Question: I am trying to change selected and unselected image on a tap in collection view, but if I select but from the first index it reflecting in other indices. I want only one selection at a time, but it's reflecting on other sections too.
This is my struct for collection view.
'''
struct teamSelected {
var logoImage: String
var isImageSelected: Bool
}
'''
I made a variable for 'currentIndex'
'''
var currentIndex : Int = 0
'''
Here is how data for my collection view looks like:
'''
var teamSelectionList: [teamSelected] = [
teamSelected(logoImage: "ic_team_yellow_big", isImageSelected: false),
teamSelected(logoImage: "ic_team_red_big", isImageSelected: false),
teamSelected(logoImage: "ic_team_purple_big", isImageSelected: false),
teamSelected(logoImage: "ic_team_blue_big", isImageSelected: false),
teamSelected(logoImage: "ic_team_green_big", isImageSelected: false),
teamSelected(logoImage: "ic_team_orange_big", isImageSelected: false)
]
'''
Here is my collection view methods:
'''
extension TeamViewController : UICollectionViewDelegate , UICollectionViewDataSource, UICollectionViewDelegateFlowLayout {
func collectionView(_ collectionView: UICollectionView, numberOfItemsInSection section: Int) -> Int {
return teamSelectionList.count
}
func collectionView(_ collectionView: UICollectionView, cellForItemAt indexPath: IndexPath) -> UICollectionViewCell {
let teamSelection : TeamSelectionCollectionViewCell = self.teamCollectionView.dequeueReusableCell(withReuseIdentifier: "teamCell", for: indexPath) as! TeamSelectionCollectionViewCell
let row = teamSelectionList[indexPath.row]
teamSelection.logoImage.image = UIImage(named: row.logoImage)
teamSelection.logoButton.isSelected = row.isImageSelected
//teamSelection.logoButton.layer.setValue(row, forKey: "index")
teamSelection.logoButton.tag = indexPath.row
teamSelection.logoButton.addTarget(self, action: #selector(logoButtonTapped), for: .touchUpInside)
teamSelection.seperatorView.isHidden = indexPath.row == 2 || indexPath.row == self.teamSelectionList.count - 1 ? true : false
return teamSelection
}
func collectionView(_ collectionView: UICollectionView, layout collectionViewLayout: UICollectionViewLayout, sizeForItemAt indexPath: IndexPath) -> CGSize
{
return CGSize(width: (teamCollectionView.frame.width / 3), height: 110.0)
}
@objc func logoButtonTapped(sender: UIButton){
// self.teamSelectionList[sender.tag].isImageSelected = true
// self.teamSelectionList[self.currentIndex].isImageSelected = self.currentIndex != sender.tag ? false : true
self.currentIndex = sender.tag
if (teamSelectionList[self.currentIndex].isImageSelected == false){
teamSelectionList[self.currentIndex].isImageSelected = true
sender.setImage(UIImage(named: "ic_radio_selected"), for: UIControl.State.normal)
} else {
teamSelectionList[self.currentIndex].isImageSelected = false
sender.setImage(UIImage(named: "ic_radio_normal"), for: UIControl.State.normal)
}
self.teamCollectionView.reloadData()
}
}
'''
This is the output I'm getting:

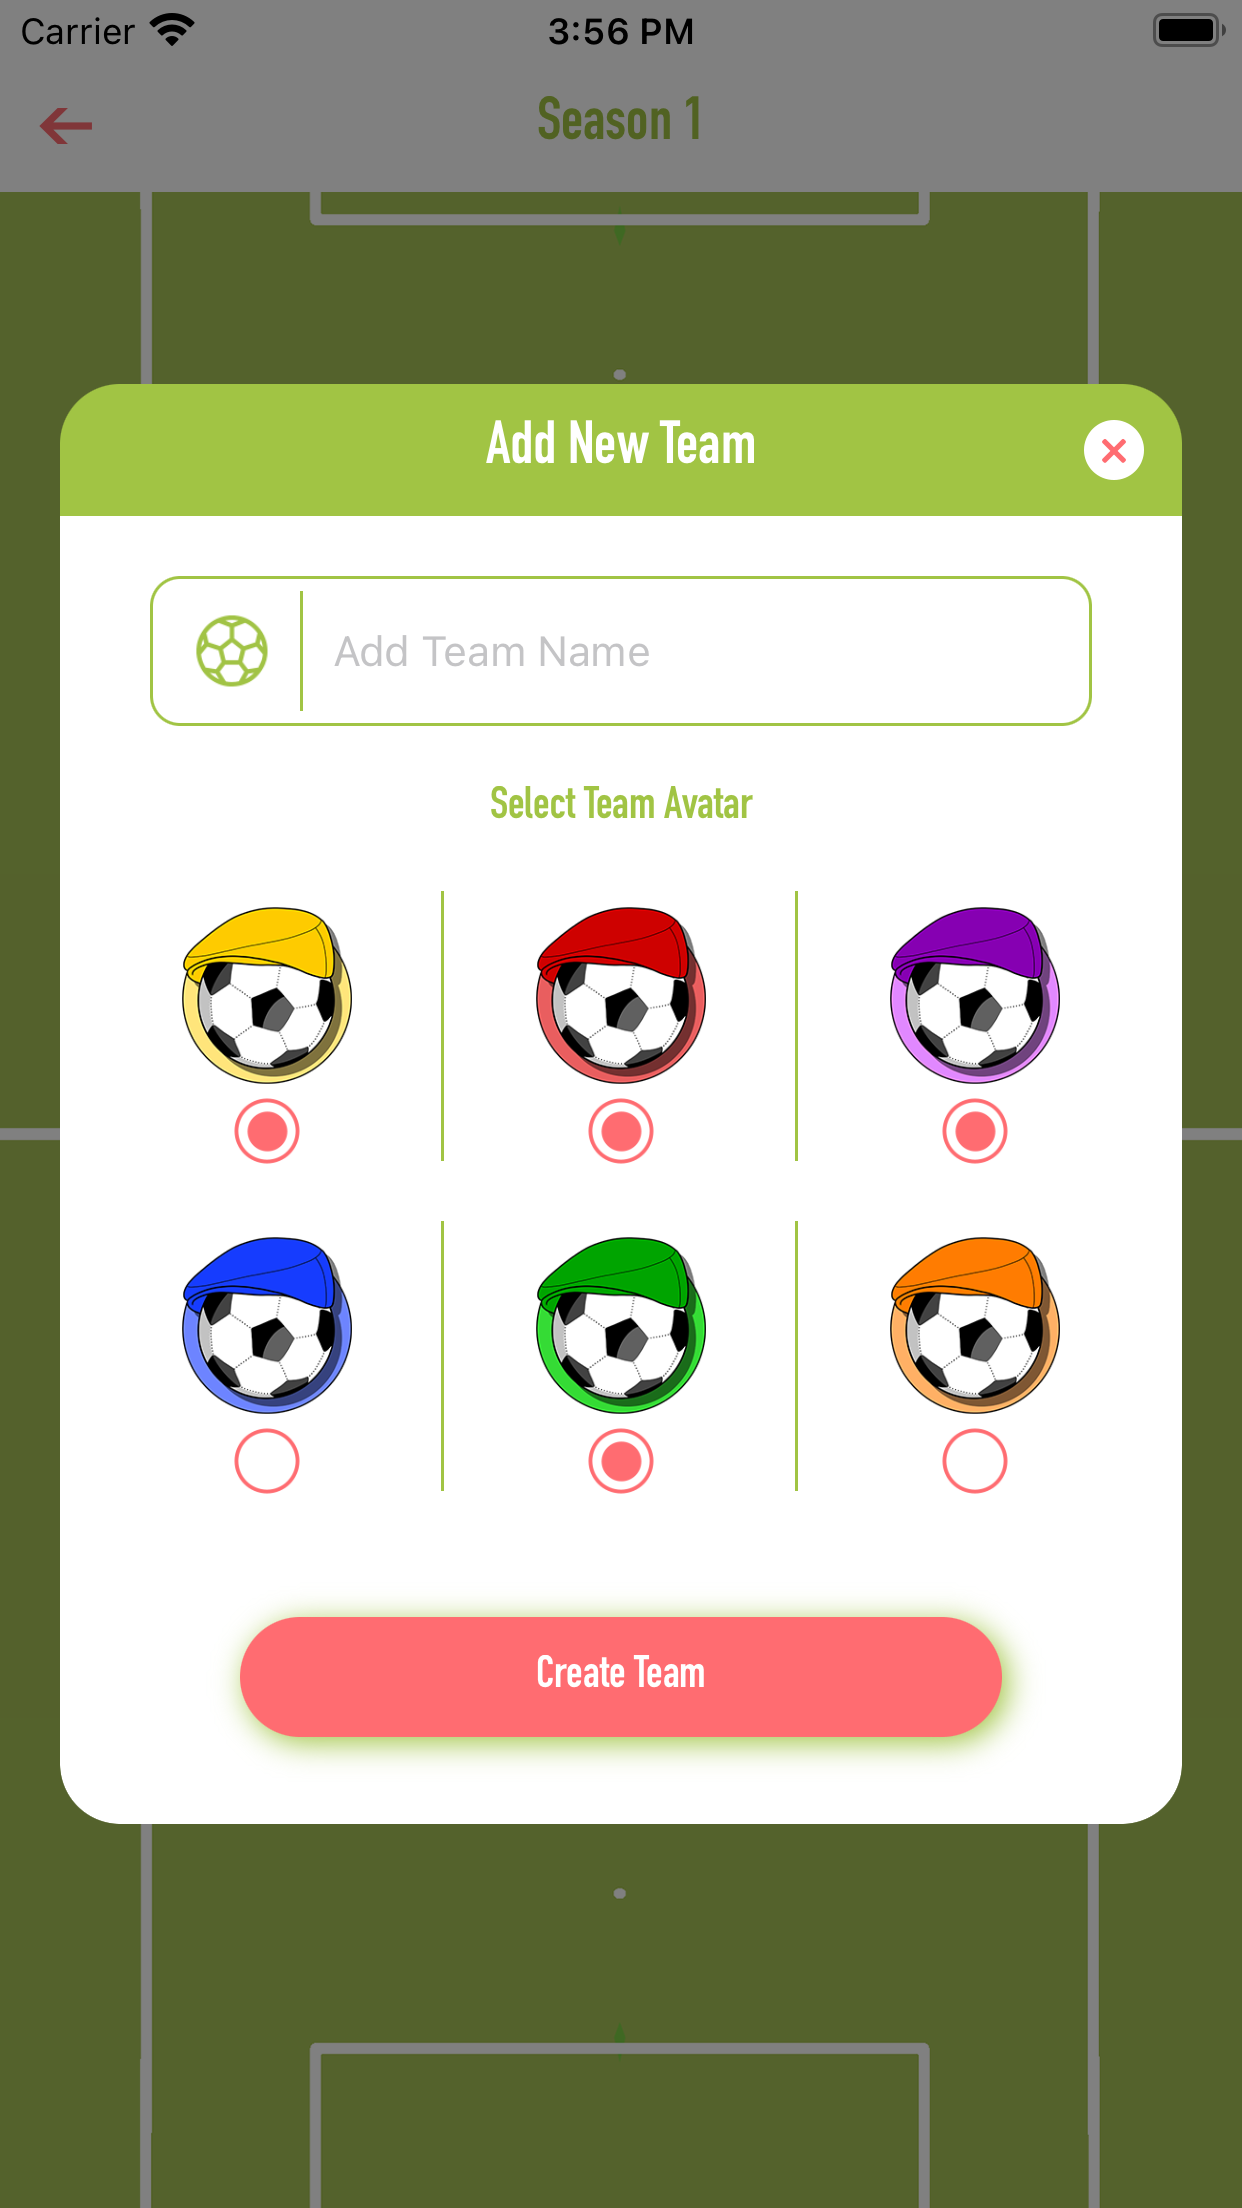
Answer: You're updating the selection image with 'sender.setImage' after the tap. Collection view is reusing cells and there's no guarantee that the same cell will be used on the next layout.
I suggest you moving it from 'logoButtonTapped' into 'cellForItemAt', for example like this:
'''
teamSelection.logoButton.isSelected = row.isImageSelected
teamSelection.logoButton.setImage(
UIImage(named: row.isImageSelected ? "ic_radio_normal" : "ic_radio_selected"),
for: UIControl.State.normal
)
'''
---
Also a couple of tips.
1. According to swift code style guide, names of classes and structs start with an uppercase letter and use camel case, e.g. struct TeamSelected instead of struct teamSelected. It's much easier to read when you understand wether you're calling a function or a class/struct constructor.
2. It's much easier to store selected indices instead of storing selection state for each item. It takes less code and decreases mistake probability. You code can be updated like this:
'''
class TeamViewController: UIViewController {
let teamLogoList = [
"ic_team_yellow_big",
"ic_team_red_big",
"ic_team_purple_big",
"ic_team_blue_big",
"ic_team_green_big",
"ic_team_orange_big",
]
var selection = Set<Int>()
}
extension TeamViewController : UICollectionViewDelegate , UICollectionViewDataSource, UICollectionViewDelegateFlowLayout {
func collectionView(_ collectionView: UICollectionView, numberOfItemsInSection section: Int) -> Int {
return teamLogoList.count
}
func collectionView(_ collectionView: UICollectionView, cellForItemAt indexPath: IndexPath) -> UICollectionViewCell {
let teamSelection : TeamSelectionCollectionViewCell = self.teamCollectionView.dequeueReusableCell(withReuseIdentifier: "teamCell", for: indexPath) as! TeamSelectionCollectionViewCell
let index = indexPath.row
teamSelection.logoImage.image = UIImage(named: teamLogoList[index])
let isImageSelected = selection.contains(index)
teamSelection.logoButton.isSelected = isImageSelected
teamSelection.logoButton.setImage(
UIImage(named: isImageSelected ? "ic_radio_normal" : "ic_radio_selected"),
for: UIControl.State.normal
)
//teamSelection.logoButton.layer.setValue(row, forKey: "index")
teamSelection.logoButton.tag = indexPath.row
teamSelection.logoButton.addTarget(self, action: #selector(logoButtonTapped), for: .touchUpInside)
teamSelection.seperatorView.isHidden = indexPath.row == 2 || indexPath.row == self.teamLogoList.count - 1 ? true : false
return teamSelection
}
func collectionView(_ collectionView: UICollectionView, layout collectionViewLayout: UICollectionViewLayout, sizeForItemAt indexPath: IndexPath) -> CGSize
{
return CGSize(width: (teamCollectionView.frame.width / 3), height: 110.0)
}
@objc func logoButtonTapped(sender: UIButton){
let index = sender.tag
if (selection.contains(index)){
selection.remove(index)
} else {
selection.insert(index)
}
self.teamCollectionView.reloadData()
}
}
'''